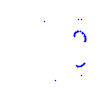
Particle: proton